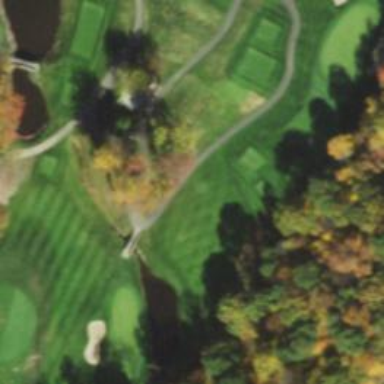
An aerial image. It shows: Path used for both walking and golf.